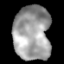
Tissue: lung
Cell type: Myeloid cells
Senescence score: 0.1475
Nuclear area (px): 1964
Mean DAPI intensity: 158.621